Field crop: tomato
Growth stage: 2
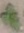
Species: solanum